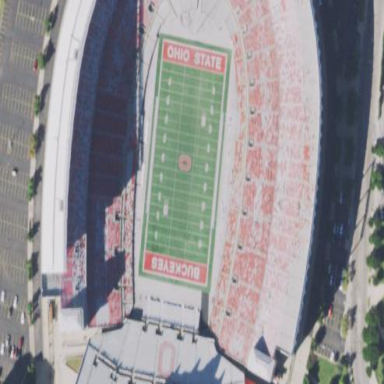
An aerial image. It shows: Stadium used for American football matches.